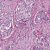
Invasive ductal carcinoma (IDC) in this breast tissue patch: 1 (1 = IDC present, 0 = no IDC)